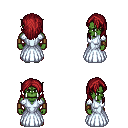
a pixel art fantasy rpg character, male body template, orc, green skin, underdress, metal pants, brunette long hairstyle, leather bracers, white slippers, four views (front, back, left, right), 2x2 character sprite sheet, small pixel art, hard edges, no anti-aliasing